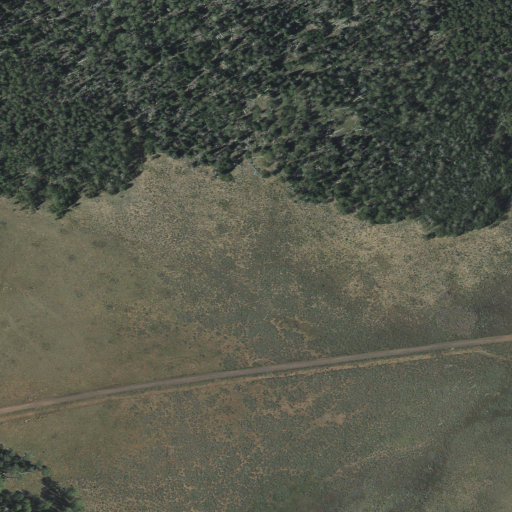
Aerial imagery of plain(s) in Utah named Horse Pasture containing shrub, mixed forest, deciduous forest, open development, and evergreen forest